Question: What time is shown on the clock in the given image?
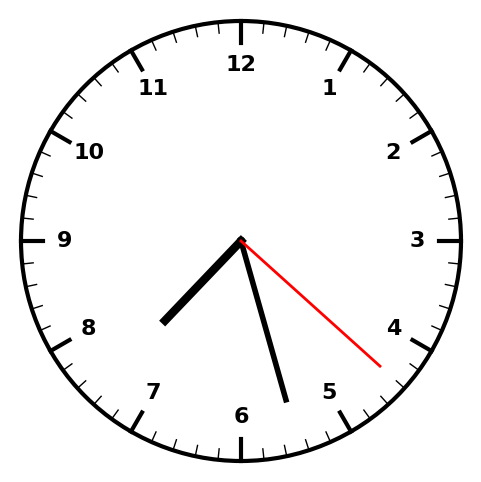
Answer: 07:27:22